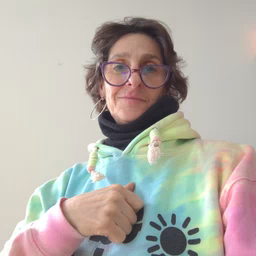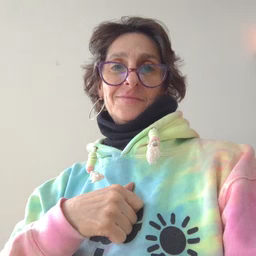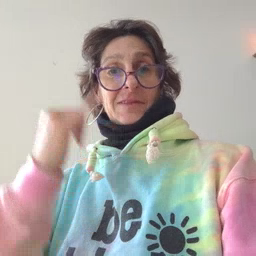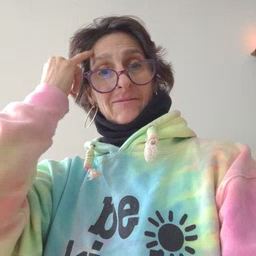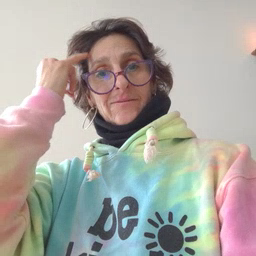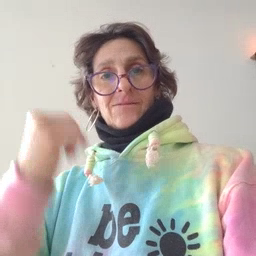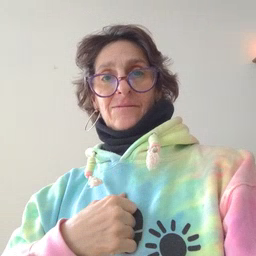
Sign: if